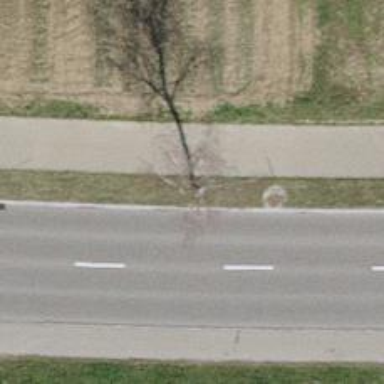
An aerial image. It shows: Beautiful avenue lined with deciduous broadleaved trees.